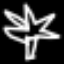
Label: leaf